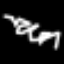
Label: squiggle